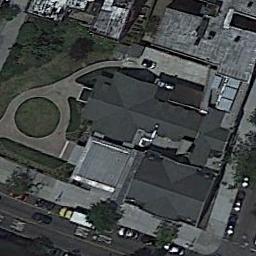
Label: church